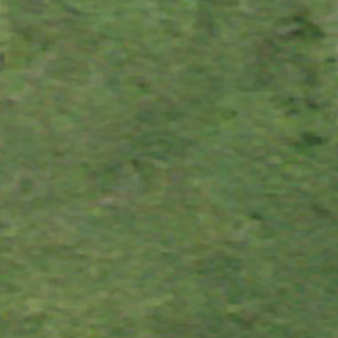
Label: other